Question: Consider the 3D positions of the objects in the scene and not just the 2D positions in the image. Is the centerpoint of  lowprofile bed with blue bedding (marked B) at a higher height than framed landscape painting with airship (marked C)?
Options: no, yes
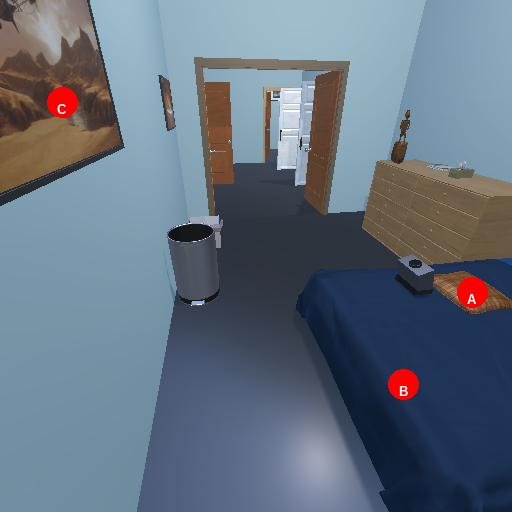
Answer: no